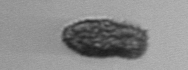
Label: Pseudochattonella_farcimen